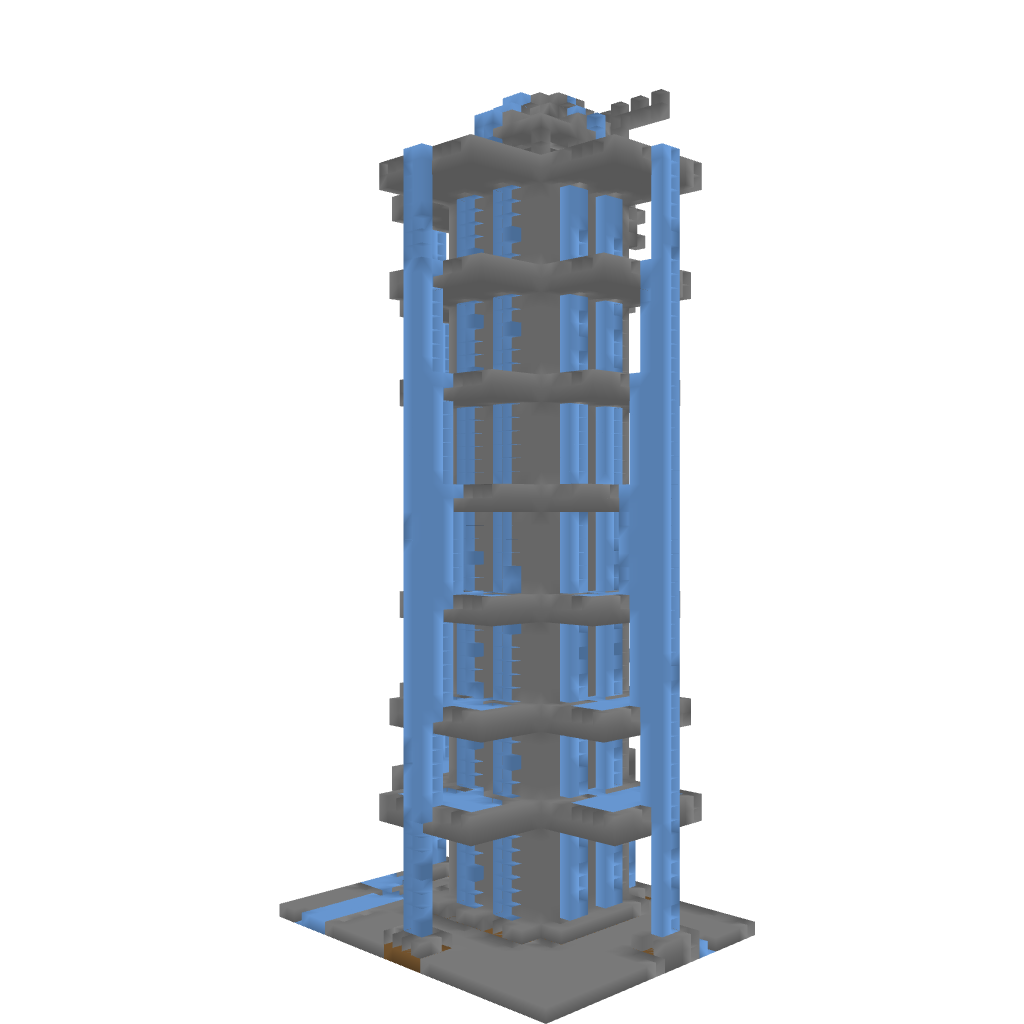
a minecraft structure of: Invader Tower bad low quality